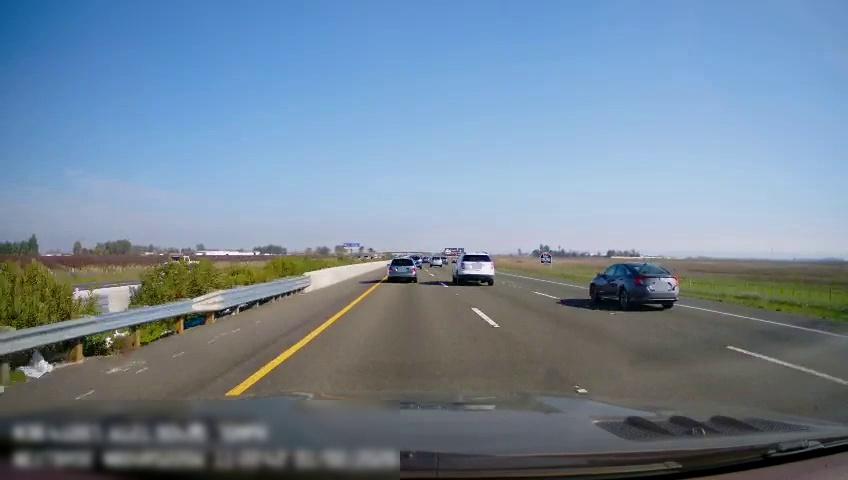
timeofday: Day
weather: Sunny
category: Drivable Space
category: Vehicles | Car
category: Vehicles | SUV
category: Vehicles | Car
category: Vehicles | Truck
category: Vehicles | SUV
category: Vehicles | SUV
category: Lanes | Current Lane
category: Lanes | Current Lane
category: Lanes | Alternate Lane
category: Lanes | Alternate Lane